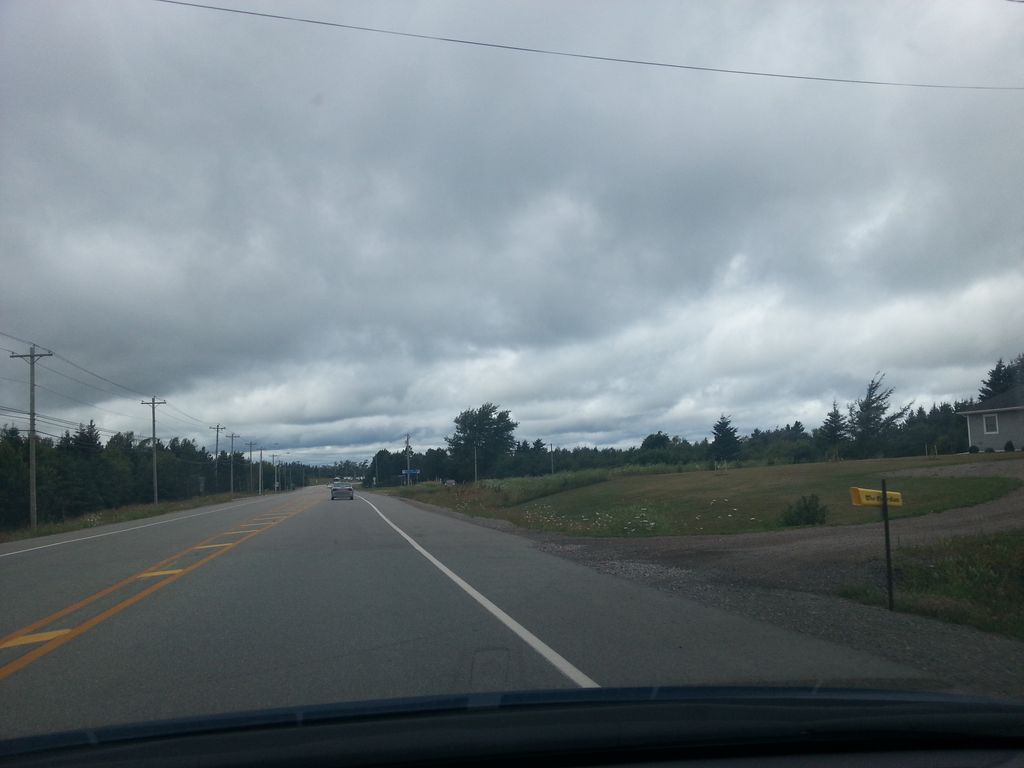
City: charlottetown